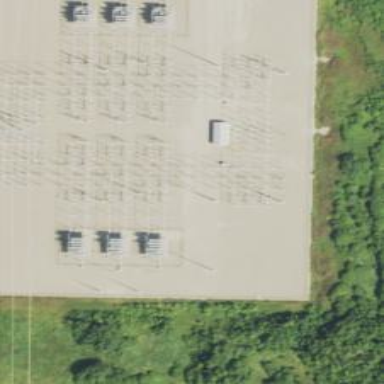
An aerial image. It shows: Switch for power supply.